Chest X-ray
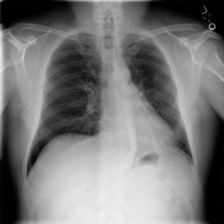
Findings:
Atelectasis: negative
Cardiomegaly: negative
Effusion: negative
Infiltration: negative
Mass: negative
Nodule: positive
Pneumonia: negative
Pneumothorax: negative
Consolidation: negative
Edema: negative
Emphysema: negative
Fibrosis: negative
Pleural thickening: negative
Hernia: negative